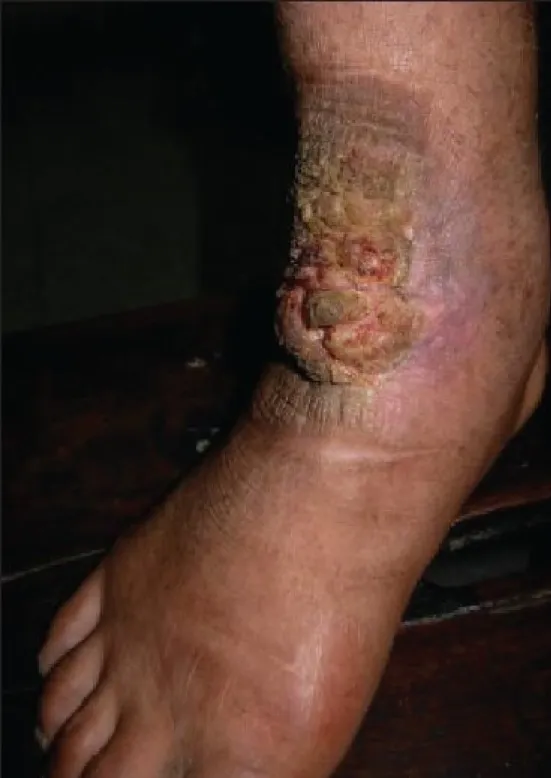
Madura foot-partially healed ulcer on the dorsal surface of ankle joint.
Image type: medical_photograph (skin_photograph)